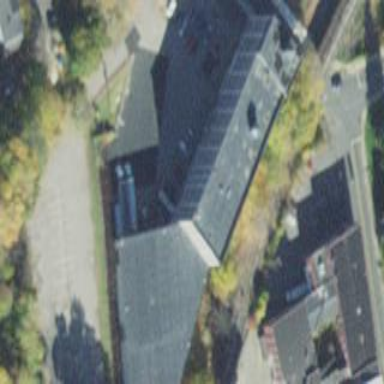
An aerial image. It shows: Part of building is shown in the image.